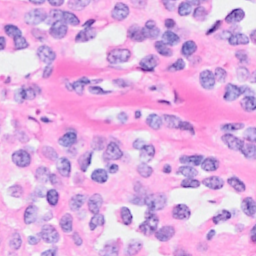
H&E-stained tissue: Breast